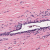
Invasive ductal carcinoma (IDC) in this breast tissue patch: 0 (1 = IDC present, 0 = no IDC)